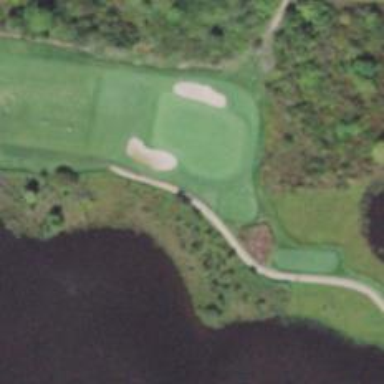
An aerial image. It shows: Path used for both walking and golf.